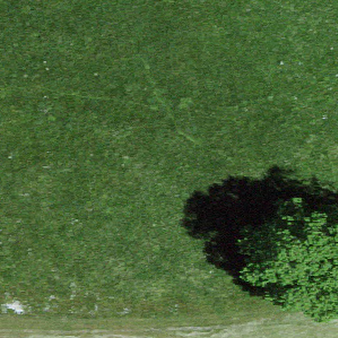
Label: other